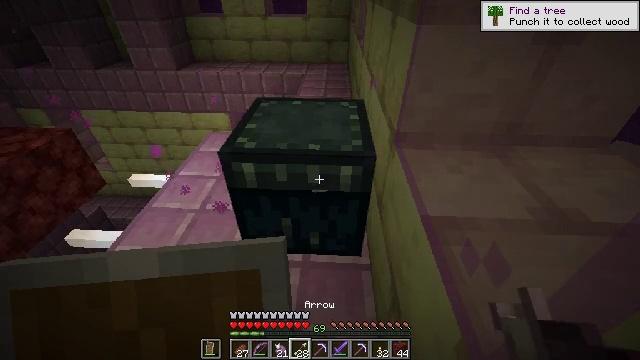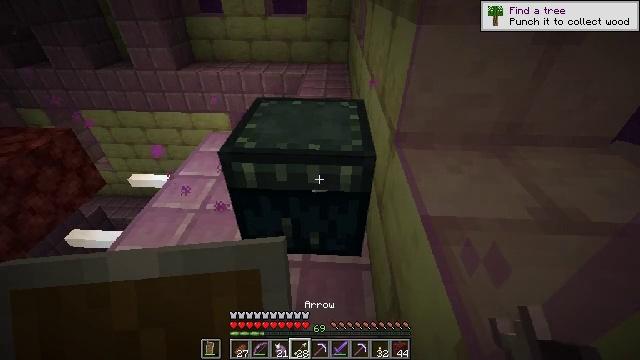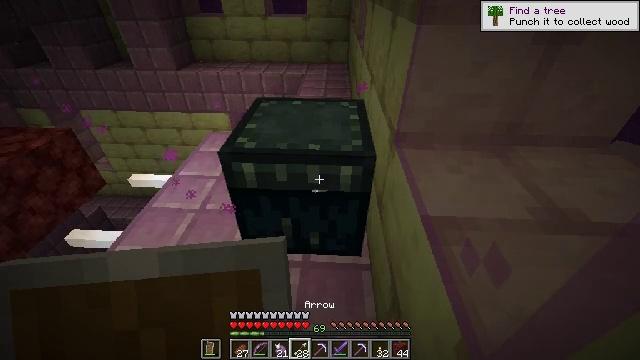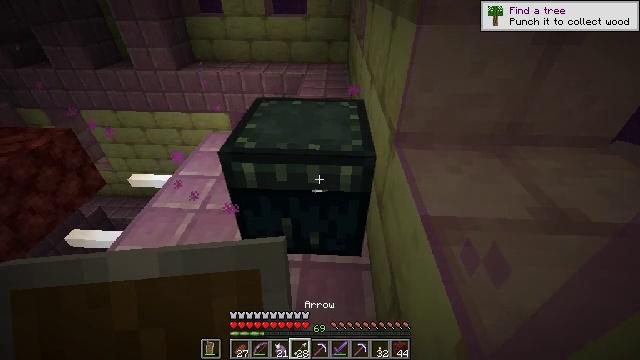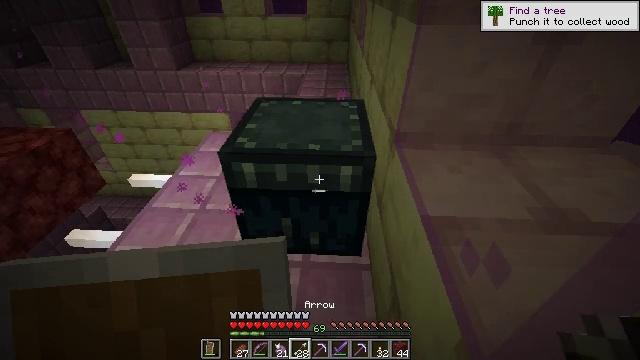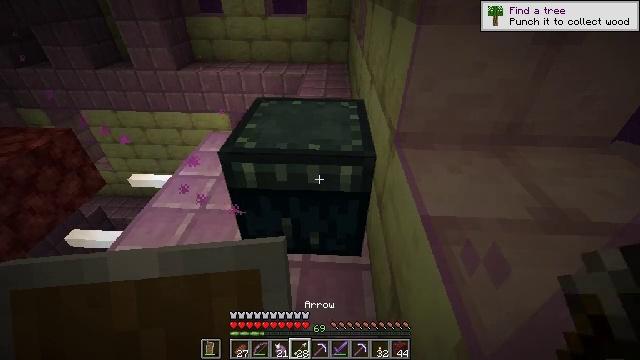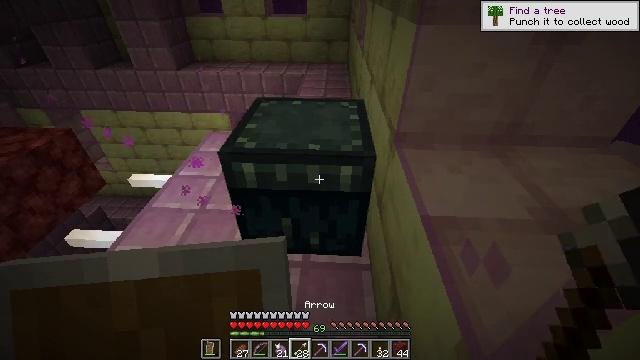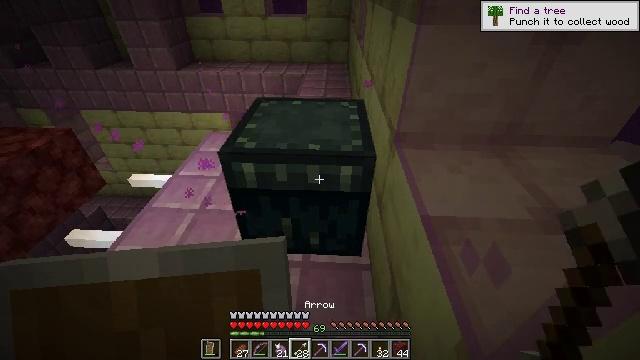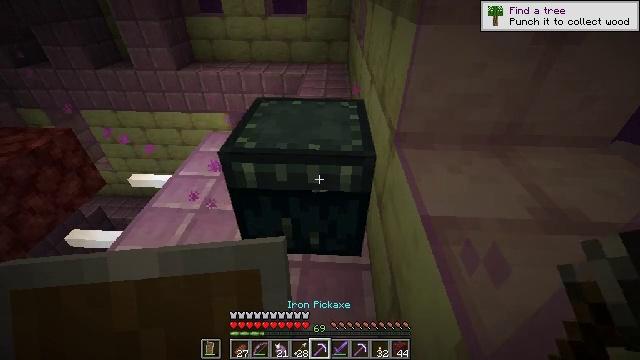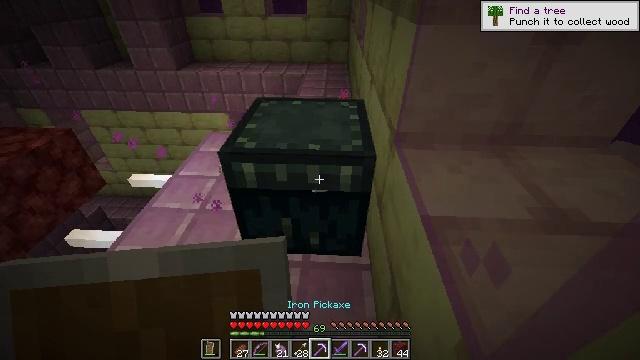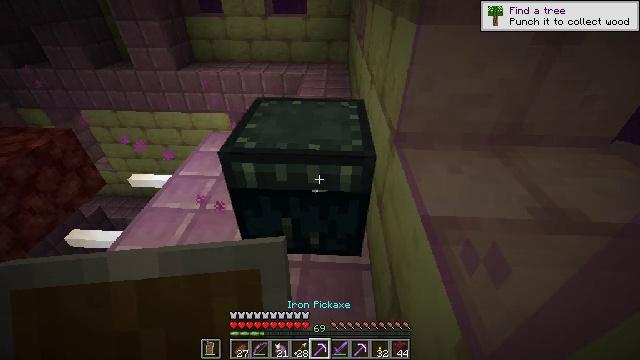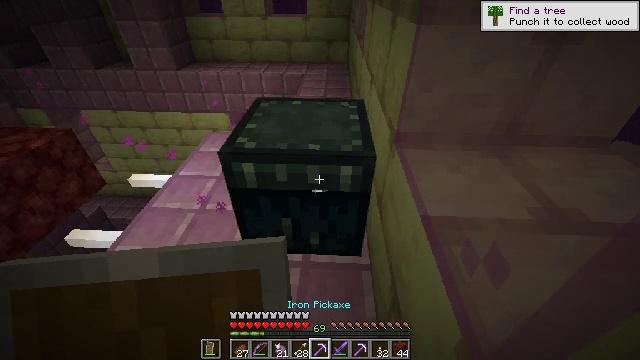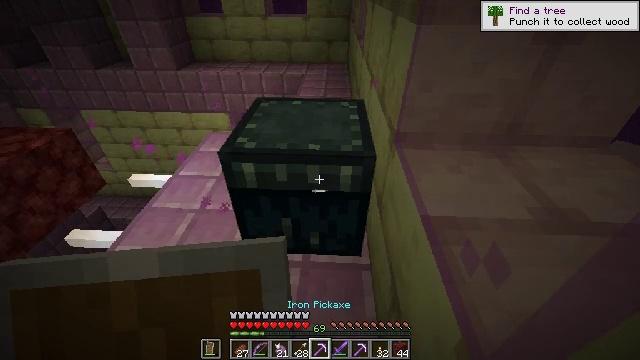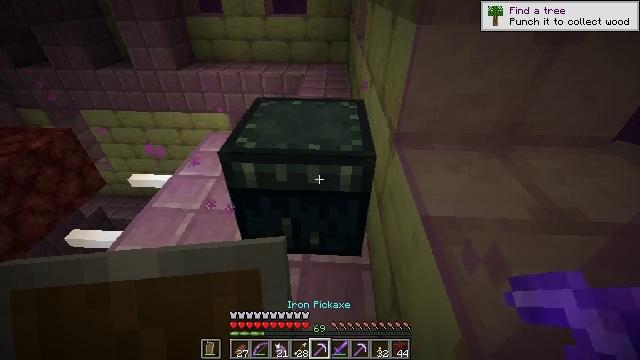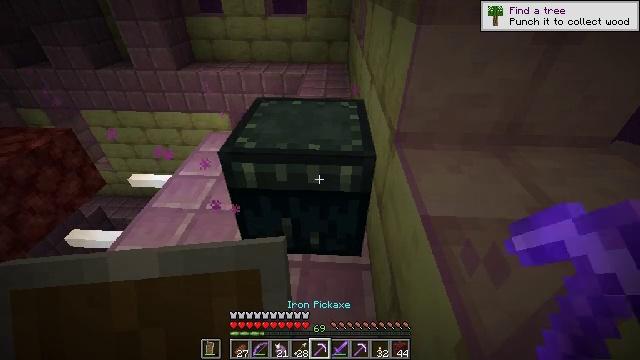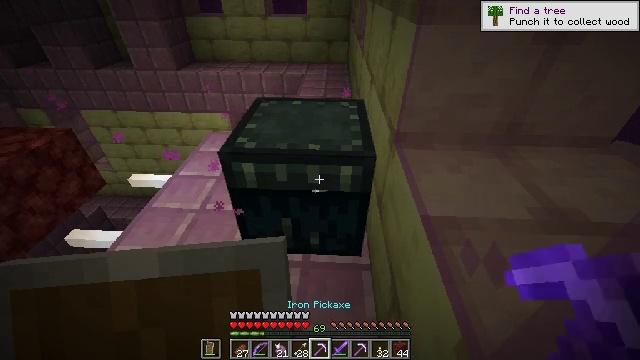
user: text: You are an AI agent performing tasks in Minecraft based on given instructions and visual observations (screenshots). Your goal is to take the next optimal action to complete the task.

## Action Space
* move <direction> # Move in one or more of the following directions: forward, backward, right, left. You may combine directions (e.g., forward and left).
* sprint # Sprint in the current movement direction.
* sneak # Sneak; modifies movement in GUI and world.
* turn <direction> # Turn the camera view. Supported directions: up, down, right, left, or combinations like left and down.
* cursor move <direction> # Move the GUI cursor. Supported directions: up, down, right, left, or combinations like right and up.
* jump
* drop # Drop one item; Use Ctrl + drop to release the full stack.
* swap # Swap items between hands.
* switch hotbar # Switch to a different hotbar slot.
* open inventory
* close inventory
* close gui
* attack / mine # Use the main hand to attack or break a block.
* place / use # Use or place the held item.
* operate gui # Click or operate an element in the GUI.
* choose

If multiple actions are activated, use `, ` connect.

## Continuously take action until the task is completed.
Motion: motion action
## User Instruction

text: Attack the ender chest to collect it.
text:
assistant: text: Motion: no_op
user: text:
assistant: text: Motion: no_op
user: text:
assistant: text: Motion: no_op
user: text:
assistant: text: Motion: no_op
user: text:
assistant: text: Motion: no_op
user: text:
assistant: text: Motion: no_op
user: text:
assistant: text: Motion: no_op
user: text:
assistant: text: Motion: no_op
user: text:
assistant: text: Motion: no_op
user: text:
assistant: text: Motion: no_op
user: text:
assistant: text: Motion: no_op
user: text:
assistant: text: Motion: no_op
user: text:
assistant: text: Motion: no_op
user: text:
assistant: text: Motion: no_op
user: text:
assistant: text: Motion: no_op
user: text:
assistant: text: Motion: no_op
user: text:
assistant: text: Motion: no_op
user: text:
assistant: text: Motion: move forward, turn down
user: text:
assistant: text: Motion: move forward, turn down
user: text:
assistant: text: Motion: move forward, turn down
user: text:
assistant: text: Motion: turn down
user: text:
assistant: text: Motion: no_op
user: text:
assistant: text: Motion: no_op
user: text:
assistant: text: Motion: no_op
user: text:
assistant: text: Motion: no_op
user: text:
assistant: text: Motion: no_op
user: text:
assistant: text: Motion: no_op
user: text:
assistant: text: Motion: no_op
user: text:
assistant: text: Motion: no_op
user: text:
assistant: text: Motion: no_op